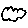
Label: cloud